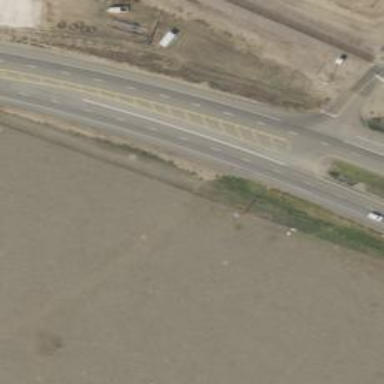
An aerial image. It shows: Trunk highway.